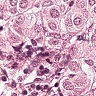
Metastatic tissue present: yes